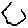
Label: hexagon